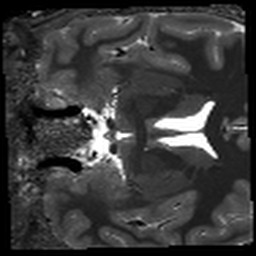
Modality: T1map
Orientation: coronal
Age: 21
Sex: female